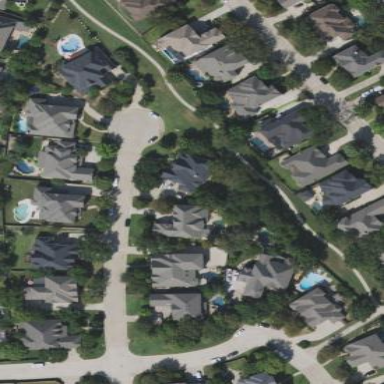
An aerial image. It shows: Residential neighbourhood.